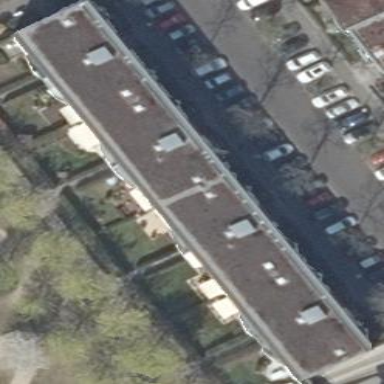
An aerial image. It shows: Building with apartments and flat roof.